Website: macys
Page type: cart
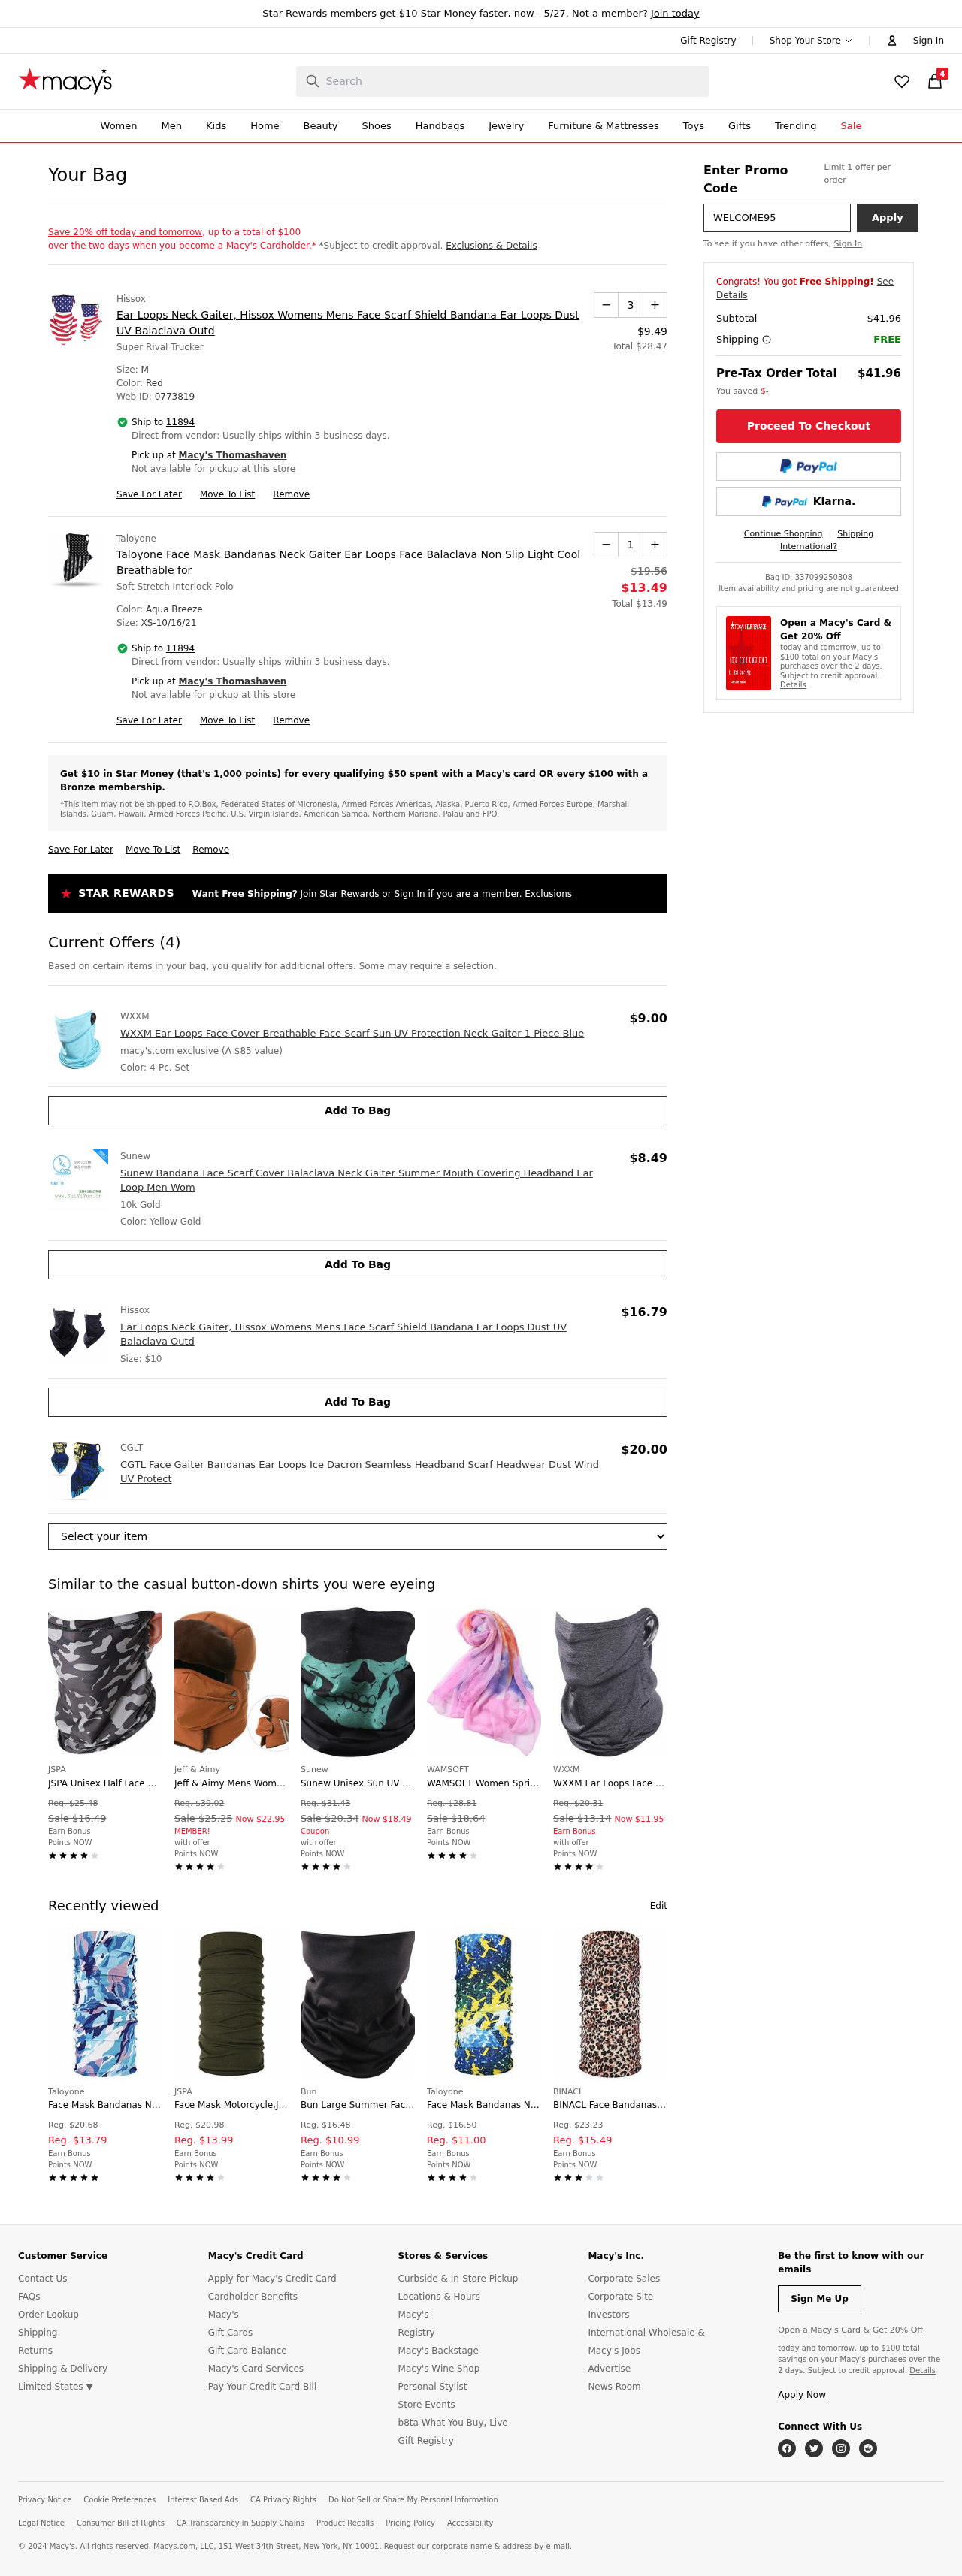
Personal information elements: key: PII_CITY
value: Thomashaven
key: PII_POSTCODE
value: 11894
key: PII_PROMO_CODE
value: WELCOME95
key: PII_POSTCODE_FULL
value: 11894
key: PII_POSTCODE_NUMERIC
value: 11894
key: PII_CITY2
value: Thomashaven
Product elements: key: PRODUCT1_BRAND
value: Hissox
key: PRODUCT1_NAME
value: Ear Loops Neck Gaiter, Hissox Womens Mens Face Scarf Shield Bandana Ear Loops Dust UV Balaclava Outd
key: PRODUCT1_PRICE
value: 9.49
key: PRODUCT1_QUANTITY
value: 3
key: PRODUCT2_BRAND
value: Taloyone
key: PRODUCT2_NAME
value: Taloyone Face Mask Bandanas Neck Gaiter Ear Loops Face Balaclava Non Slip Light Cool Breathable for
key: PRODUCT2_PRICE
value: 13.49
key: PRODUCT2_QUANTITY
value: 1
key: PRODUCT3_BRAND
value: WXXM
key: PRODUCT3_NAME
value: WXXM Ear Loops Face Cover Breathable Face Scarf Sun UV Protection Neck Gaiter 1 Piece Blue
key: PRODUCT3_PRICE
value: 9
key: PRODUCT4_BRAND
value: Sunew
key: PRODUCT4_NAME
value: Sunew Bandana Face Scarf Cover Balaclava Neck Gaiter Summer Mouth Covering Headband Ear Loop Men Wom
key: PRODUCT4_PRICE
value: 8.49
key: PRODUCT5_BRAND
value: Hissox
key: PRODUCT5_NAME
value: Ear Loops Neck Gaiter, Hissox Womens Mens Face Scarf Shield Bandana Ear Loops Dust UV Balaclava Outd
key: PRODUCT5_PRICE
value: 16.79
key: PRODUCT6_BRAND
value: CGLT
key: PRODUCT6_NAME
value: CGTL Face Gaiter Bandanas Ear Loops Ice Dacron Seamless Headband Scarf Headwear Dust Wind UV Protect
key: PRODUCT6_PRICE
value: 20
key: PRODUCT1_TOTAL
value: Total $28.47
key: PRODUCT2_ORIGINAL_PRICE
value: $19.56
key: PRODUCT2_TOTAL
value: Total $13.49
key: PRODUCT7_BRAND
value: JSPA
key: PRODUCT7_NAME
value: JSPA Unisex Half Face Mask Fishing Running Mask Wear as Neck Gaiter Outdoors Cycling Solid Face Mask
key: PRODUCT7_ORIGINAL_PRICE
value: Reg. $25.48
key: PRODUCT7_SALE_PRICE
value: Sale $16.49
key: PRODUCT8_BRAND
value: Jeff & Aimy
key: PRODUCT8_NAME
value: Jeff & Aimy Mens Women Windproof Trapper Faux Fur Ear Flaps Hunting Bomber Russian Hat Face Mask Ora
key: PRODUCT8_ORIGINAL_PRICE
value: Reg. $39.02
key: PRODUCT8_SALE_PRICE
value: Sale $25.25
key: PRODUCT8_PRICE
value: Now $22.95
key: PRODUCT9_BRAND
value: Sunew
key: PRODUCT9_NAME
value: Sunew Unisex Sun UV Protection Face Mask Neck Gaiter Windproof Scarf Sunscreen Breathable Bandana fo
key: PRODUCT9_ORIGINAL_PRICE
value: Reg. $31.43
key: PRODUCT9_SALE_PRICE
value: Sale $20.34
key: PRODUCT9_PRICE
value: Now $18.49
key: PRODUCT10_BRAND
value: WAMSOFT
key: PRODUCT10_NAME
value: WAMSOFT Women Spring Scarfs Lightweight, Girls Large Chiffon Neck Scarves Soft Flower Print Sheer Of
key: PRODUCT10_ORIGINAL_PRICE
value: Reg. $28.81
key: PRODUCT10_SALE_PRICE
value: Sale $18.64
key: PRODUCT11_BRAND
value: WXXM
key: PRODUCT11_NAME
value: WXXM Ear Loops Face Cover Breathable Face Scarf Sun UV Protection Neck Gaiter 1 Piece Grey
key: PRODUCT11_ORIGINAL_PRICE
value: Reg. $20.31
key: PRODUCT11_SALE_PRICE
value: Sale $13.14
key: PRODUCT11_PRICE
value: Now $11.95
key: PRODUCT12_BRAND
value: Taloyone
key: PRODUCT12_NAME
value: Face Mask Bandanas Neck Gaiter?Taloyone Face Balaclava Non Slip Light Cool Breathable for Sun Wind D
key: PRODUCT12_ORIGINAL_PRICE
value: Reg. $20.68
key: PRODUCT12_PRICE
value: Reg. $13.79
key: PRODUCT13_BRAND
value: JSPA
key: PRODUCT13_NAME
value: Face Mask Motorcycle,JSPA Cooling Seamless Lightweight Thin Moisture Wicking Neck Gaiter Summer Prot
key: PRODUCT13_ORIGINAL_PRICE
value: Reg. $20.98
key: PRODUCT13_PRICE
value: Reg. $13.99
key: PRODUCT14_BRAND
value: Bun
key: PRODUCT14_NAME
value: Bun Large Summer Face Mask Neck Gaiter Bandana Protective Face Cover for Outdoors Colour 05
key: PRODUCT14_ORIGINAL_PRICE
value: Reg. $16.48
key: PRODUCT14_PRICE
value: Reg. $10.99
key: PRODUCT15_BRAND
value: Taloyone
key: PRODUCT15_NAME
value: Face Mask Bandanas Neck Gaiter?Taloyone Face Balaclava Non Slip Light Cool Breathable for Sun Wind D
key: PRODUCT15_ORIGINAL_PRICE
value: Reg. $16.50
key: PRODUCT15_PRICE
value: Reg. $11.00
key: PRODUCT16_BRAND
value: BINACL
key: PRODUCT16_NAME
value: BINACL Face Bandanas Balaclava, Unisex Neck Gaiter Scarf Novelty Stretchable Wind Sun UV Protection
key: PRODUCT16_ORIGINAL_PRICE
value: Reg. $23.23
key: PRODUCT16_PRICE
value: Reg. $15.49
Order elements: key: ORDER_NUM_ITEMS
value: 4
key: ORDER_SUBTOTAL
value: $41.96
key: ORDER_SUBTOTAL2
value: $41.96
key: ORDER_ID
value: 337099250308
Search elements: key: HEADER_SEARCH
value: Search